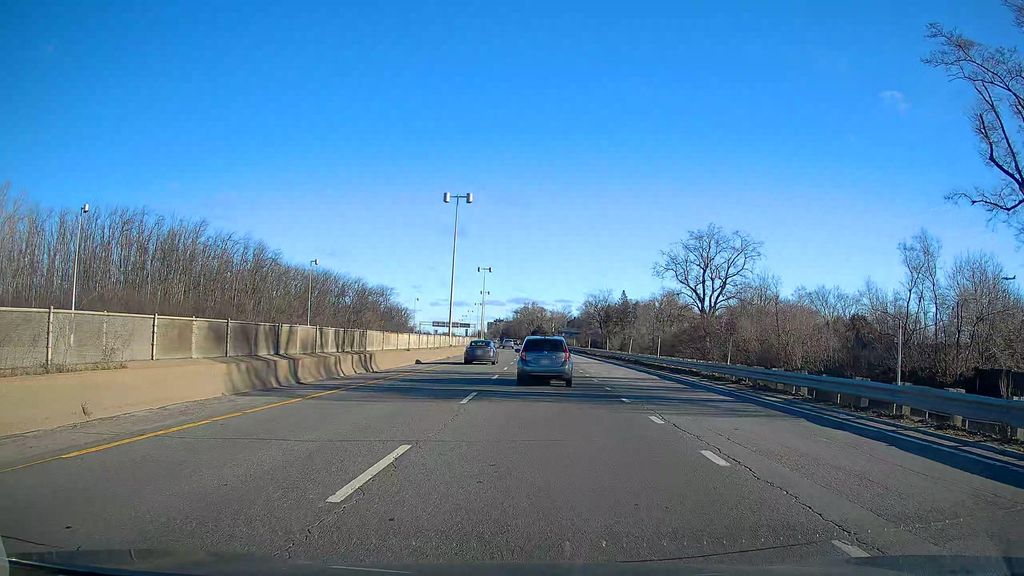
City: montreal